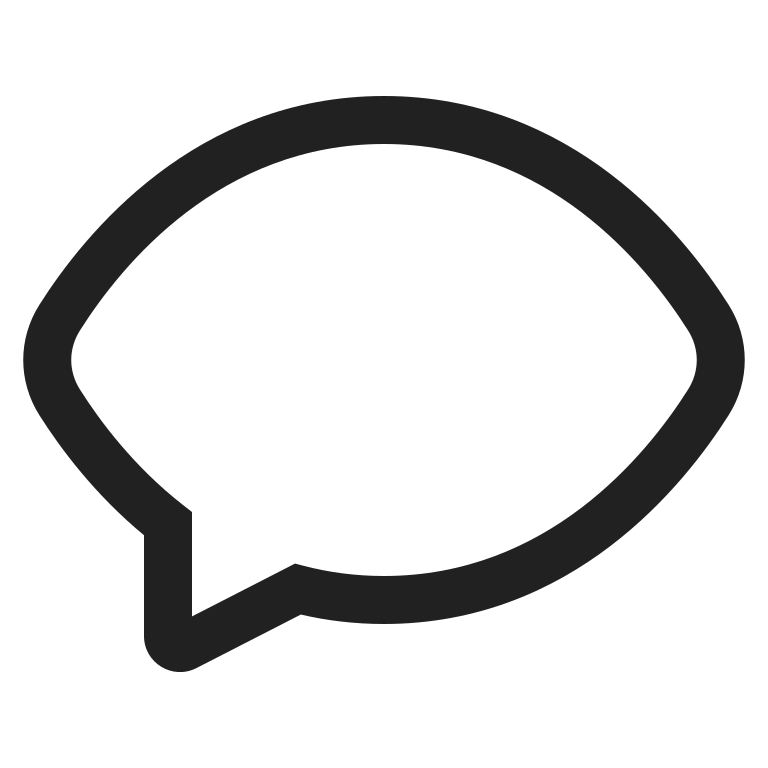
speech balloon high contrast